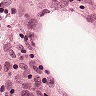
Metastatic tissue present: no